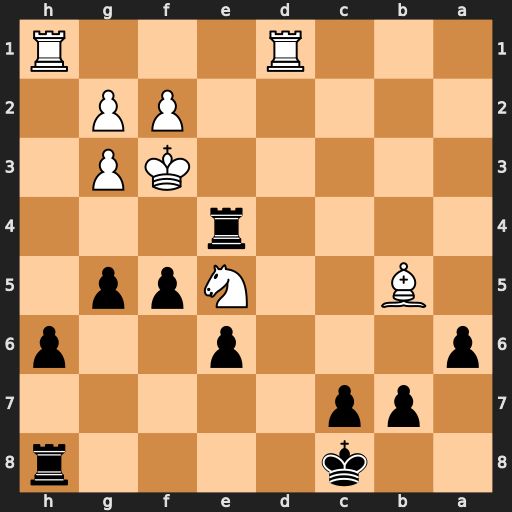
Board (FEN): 2k4r/1pp5/p3p2p/1B2Npp1/4r3/5KP1/5PP1/3R3R
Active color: b
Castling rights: -
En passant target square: -
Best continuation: axb5 Rde1 g4+